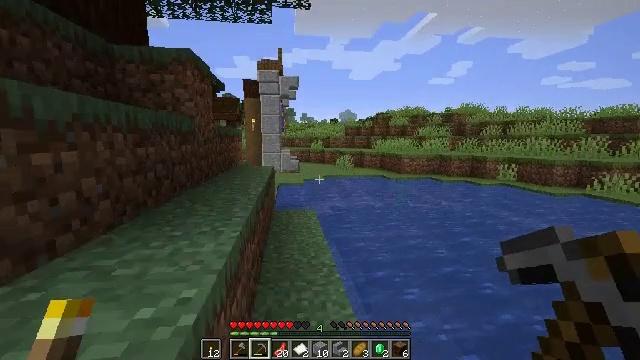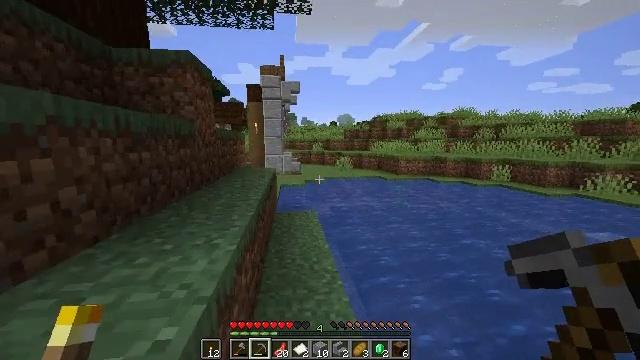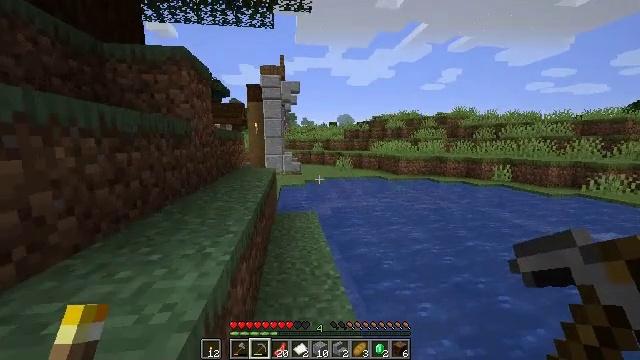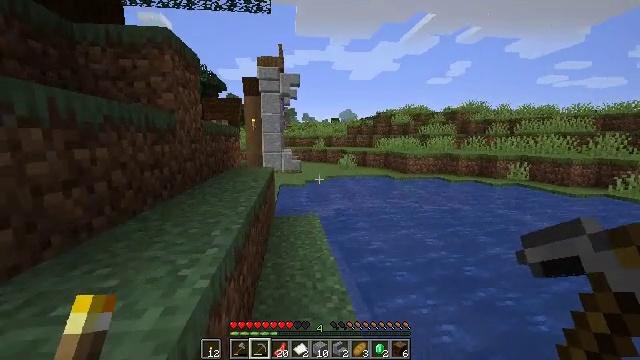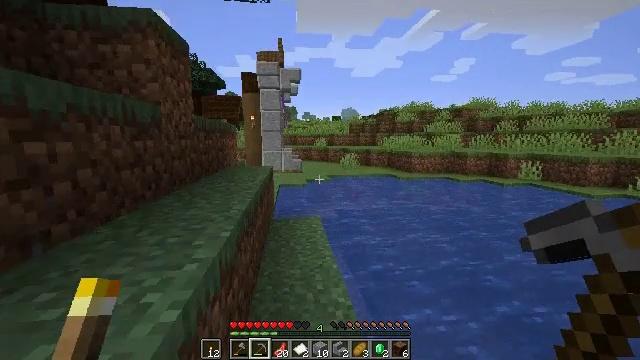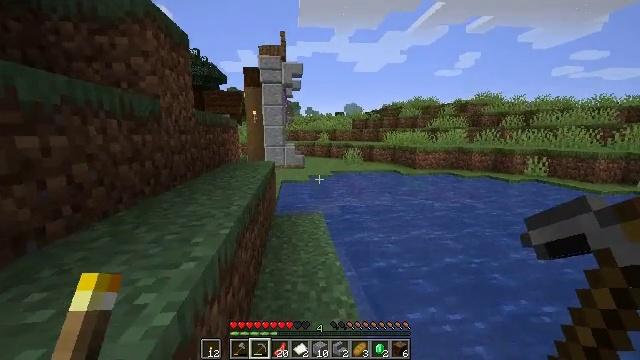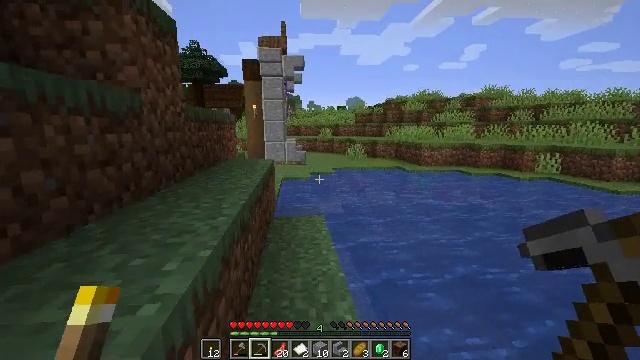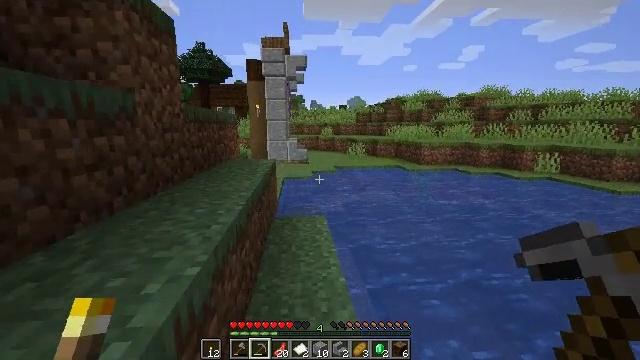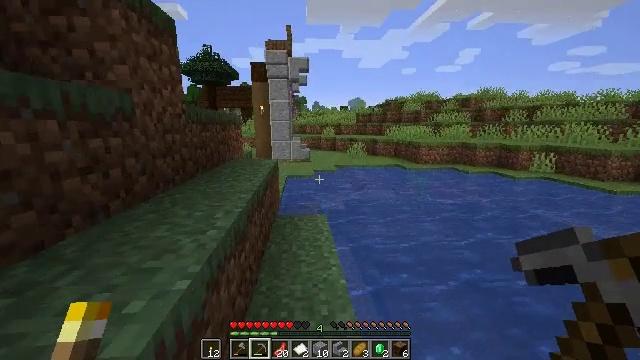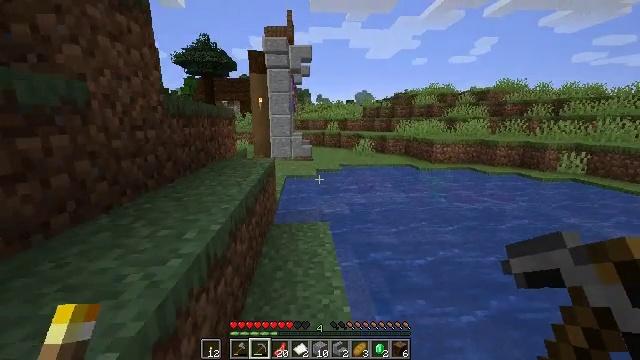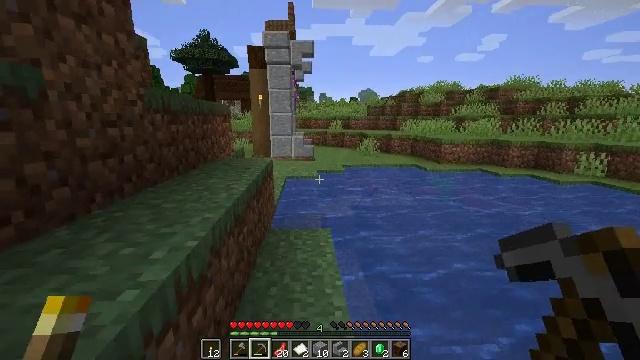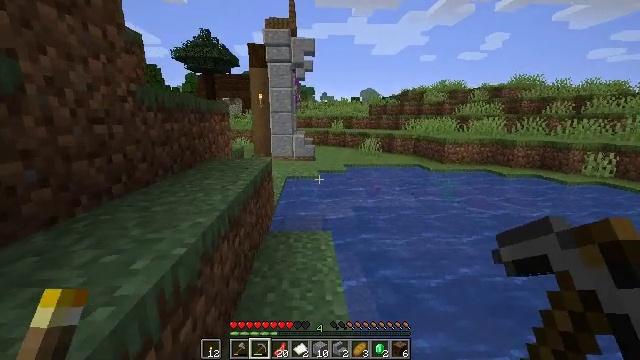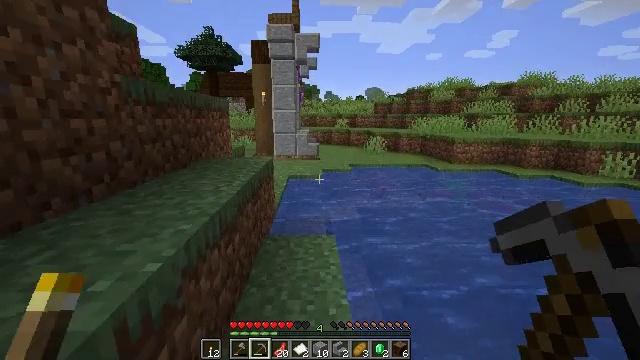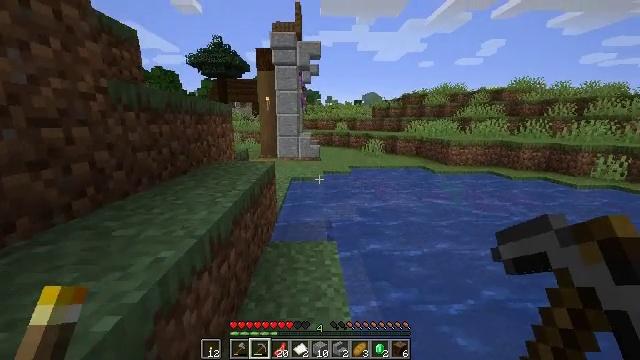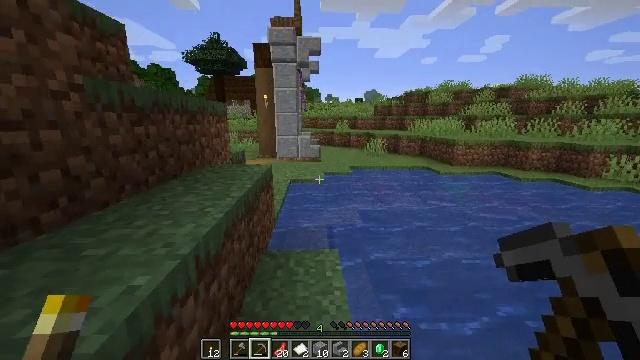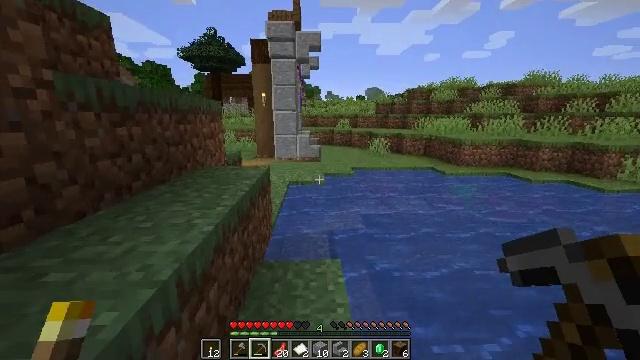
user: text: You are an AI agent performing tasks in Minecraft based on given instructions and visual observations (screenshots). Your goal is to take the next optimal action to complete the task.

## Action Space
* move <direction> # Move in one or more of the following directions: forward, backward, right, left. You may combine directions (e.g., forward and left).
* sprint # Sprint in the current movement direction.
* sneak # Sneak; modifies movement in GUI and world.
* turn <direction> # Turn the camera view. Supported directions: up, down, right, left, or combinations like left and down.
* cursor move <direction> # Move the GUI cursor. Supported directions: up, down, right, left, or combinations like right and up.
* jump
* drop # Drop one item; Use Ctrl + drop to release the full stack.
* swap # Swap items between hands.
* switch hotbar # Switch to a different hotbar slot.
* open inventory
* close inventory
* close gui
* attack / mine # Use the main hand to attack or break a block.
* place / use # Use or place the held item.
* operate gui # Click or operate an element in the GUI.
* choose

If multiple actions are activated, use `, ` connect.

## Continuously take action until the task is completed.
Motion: motion action
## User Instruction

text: Attack the polished andesite to gather it.
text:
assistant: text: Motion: move forward
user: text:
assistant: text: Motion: move forward
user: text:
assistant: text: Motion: move forward
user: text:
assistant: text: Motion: move forward
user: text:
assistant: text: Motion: move forward
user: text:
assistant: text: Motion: move forward
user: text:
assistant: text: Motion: move forward
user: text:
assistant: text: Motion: move forward
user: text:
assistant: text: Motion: move forward
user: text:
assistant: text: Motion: move forward
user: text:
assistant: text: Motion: move forward
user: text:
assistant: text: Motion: move forward
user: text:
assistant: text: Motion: move forward
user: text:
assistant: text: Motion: move forward
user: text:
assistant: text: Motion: move forward
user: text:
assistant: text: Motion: move forward
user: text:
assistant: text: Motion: move forward
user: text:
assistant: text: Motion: move forward
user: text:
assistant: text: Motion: move forward, turn left and up
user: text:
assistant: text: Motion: move forward, turn up
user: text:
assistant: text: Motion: move forward, turn up
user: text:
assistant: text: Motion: move forward
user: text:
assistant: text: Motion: move forward
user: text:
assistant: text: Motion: move forward
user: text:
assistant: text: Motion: move forward, turn left
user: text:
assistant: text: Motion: move forward, turn left, jump
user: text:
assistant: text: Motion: move forward, turn left, jump
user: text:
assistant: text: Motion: move forward, turn left
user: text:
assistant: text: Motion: move forward
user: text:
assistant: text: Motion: move forward